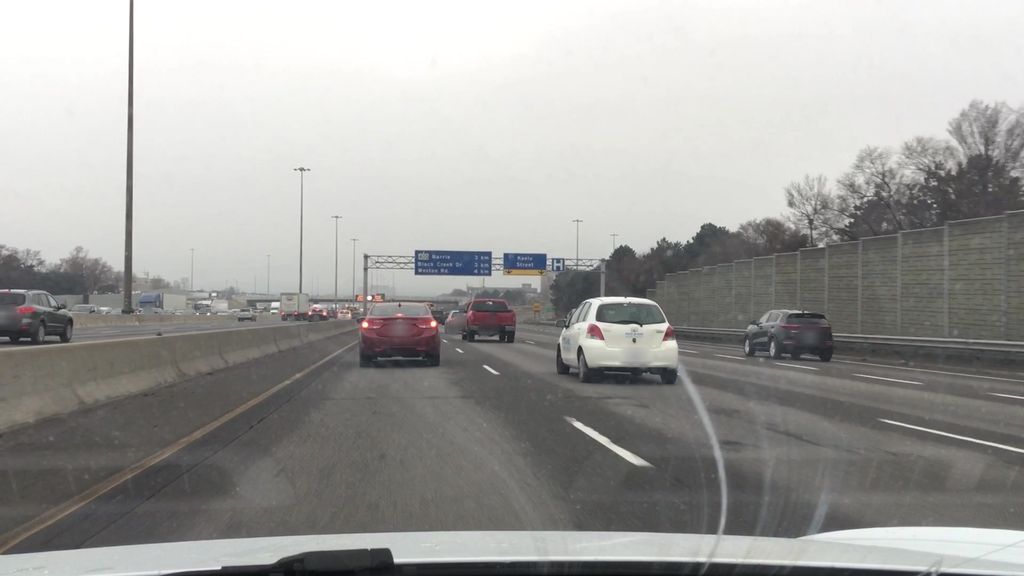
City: toronto